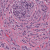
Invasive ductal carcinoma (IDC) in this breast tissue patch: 1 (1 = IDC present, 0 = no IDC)